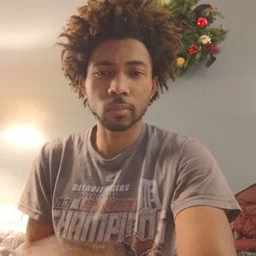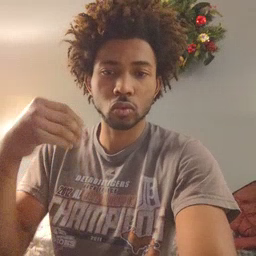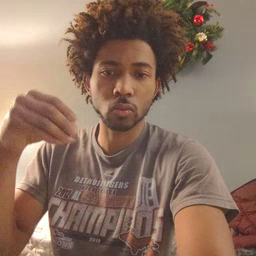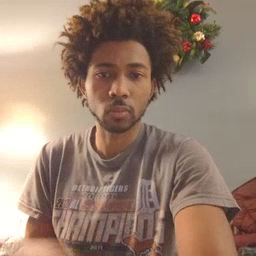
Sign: store